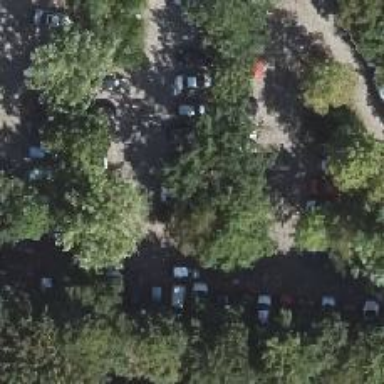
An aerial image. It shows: Parking aisle designated as service road.